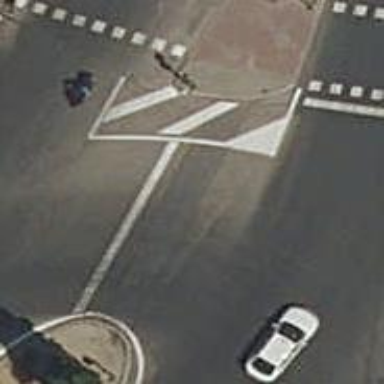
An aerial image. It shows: Road with traffic signals.